Field crop: maize
Growth stage: 2
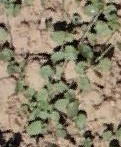
Species: convolvulus